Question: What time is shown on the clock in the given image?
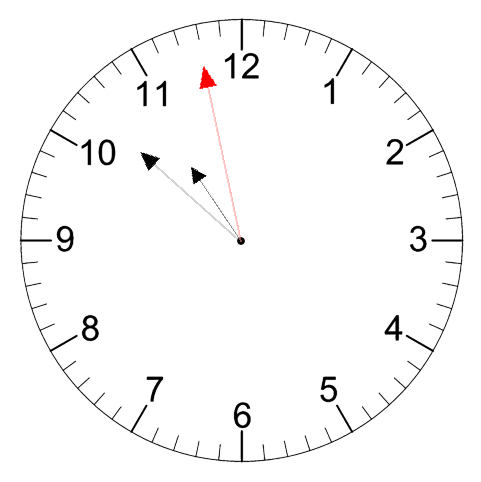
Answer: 10:51:58